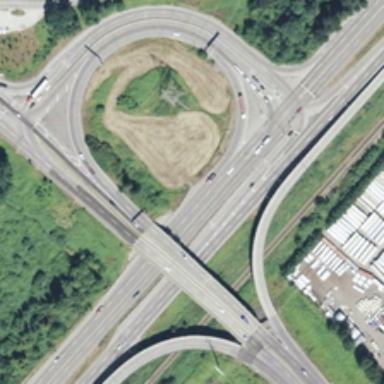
A large number of trees are planted on both sides of the road .